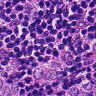
Metastatic tissue present: yes